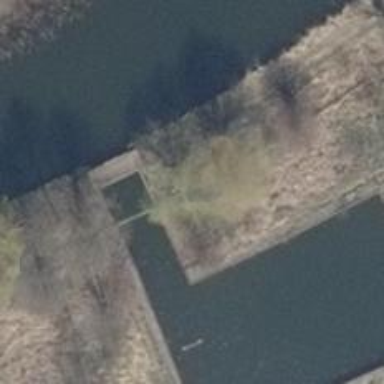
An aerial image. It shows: Floating bridge over path.